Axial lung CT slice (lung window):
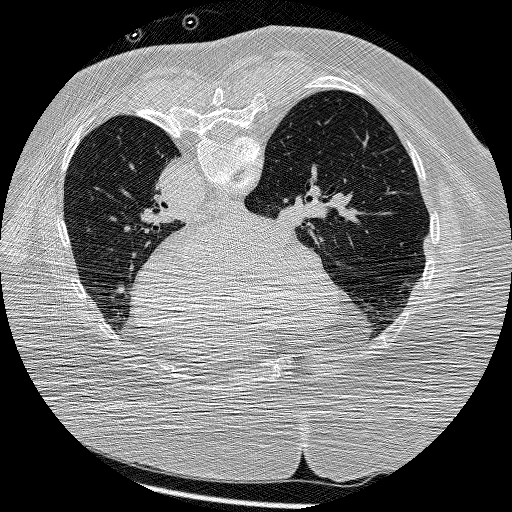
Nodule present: no